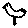
Label: bird